高三 · 组合数学
如图为我国数学家赵爽 (约 3 世纪初) 在为 《周髀算经》作注时验证勾股定理的示意图, 现在提供 5 种颜色给其中 5 个小区域涂色, 规定每个区域只涂一种颜色, 相邻区域颜色不相同, 则不同的涂色方案共有 ( )

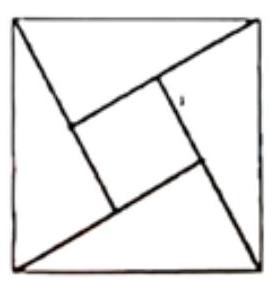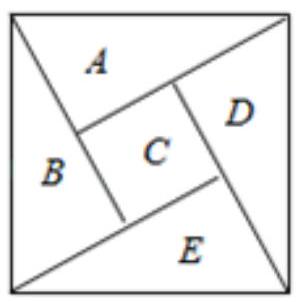
A. 360 种
B. 720 种
C. 480 种
D. 420 种
答案: D
解析: 答案: D

【解析】 根据题意, 如图,

设 5 个区域依次为 $A 、 B 、 C 、 D 、 E$ ，分 4 步进行分析:

(1)对于区域 $A$, 有 5 种颜色可选;

(2)对于区域 $B$ ，与 $A$ 区域相邻，有 4 种颜色可选;

(3)对于区域 $C$ ，与 $A 、 B$ 区域相邻，有 3 种颜色可选；

(4)对于区域 $D 、 E$, 若 $D$ 与 $B$ 颜色相同, $E$ 区域有 3 种颜色可选, 若 $D$ 与 $B$ 颜色不相同, $D$ 区域有 2 种颜色可选, $E$ 区域有 2 种颜色可选, 则区域 $D 、 E$ 有 $3+2 \times 2=7$ 种选择,则不同的涂色方案有 $5 \times 4 \times 3 \times 7=420$ 种;

故选: D.

12.答案: D

解：分两种情况：（1） A、C 不同色（注意： B、D 可同色、也可不同色, $\mathrm{D}$ 只要不与 $\mathrm{A} 、 \mathrm{C}$ 同色，所以 $\mathrm{D}$ 可以从剩余的 2 中颜色中任意取一色）: 有 $4 \times 3 \times 2 \times 2=48$ 种;

(2) $\mathrm{A} 、 \mathrm{C}$ 同色 （注意: $\mathrm{B} 、 \mathrm{D}$ 可同色、也可不同色, $\mathrm{D}$ 只要不与 $\mathrm{A} 、 \mathrm{C}$ 同色，所以 $\mathrm{D}$ 可以从剩余的 3 中颜色中任意取一色）: 有 $4 \times 3 \times 1 \times 3=36$ 种.

共有 84 种, 故答案为: D.